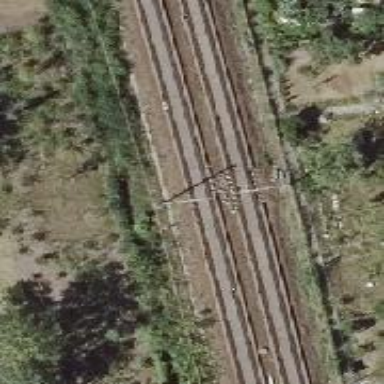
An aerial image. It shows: Railway milestone with catenary mast.